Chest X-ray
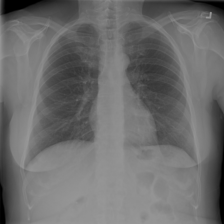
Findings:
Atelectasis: negative
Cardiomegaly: negative
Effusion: negative
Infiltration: negative
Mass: negative
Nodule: negative
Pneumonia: negative
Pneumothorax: negative
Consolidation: negative
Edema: negative
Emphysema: negative
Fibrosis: negative
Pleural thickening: negative
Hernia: negative